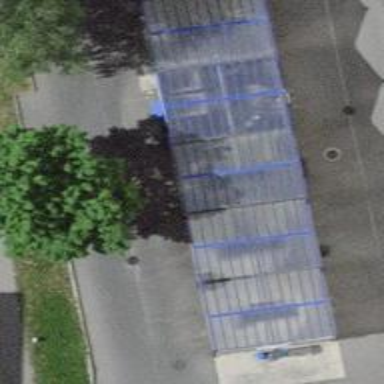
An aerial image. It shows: Car wash facility.